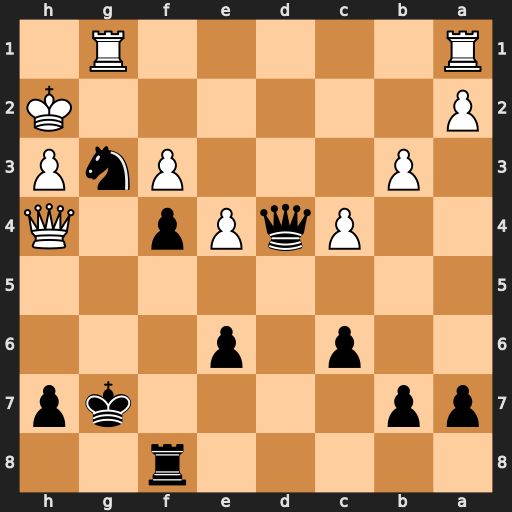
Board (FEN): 5r2/pp4kp/2p1p3/8/2PqPp1Q/1P3PnP/P6K/R5R1
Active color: b
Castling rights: -
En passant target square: -
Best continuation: Qb2+ Rg2 Qxa1